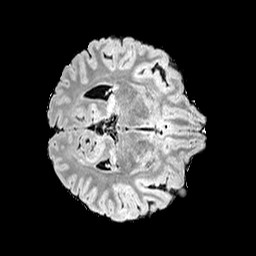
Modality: T1w
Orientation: axial
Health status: healthy